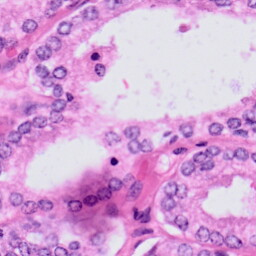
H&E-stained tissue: Prostate